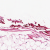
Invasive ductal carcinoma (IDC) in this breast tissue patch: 0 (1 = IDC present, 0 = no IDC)